Aerial crown-view tile of a tropical tree (Barro Colorado Island, Panama), acquired 20240716:
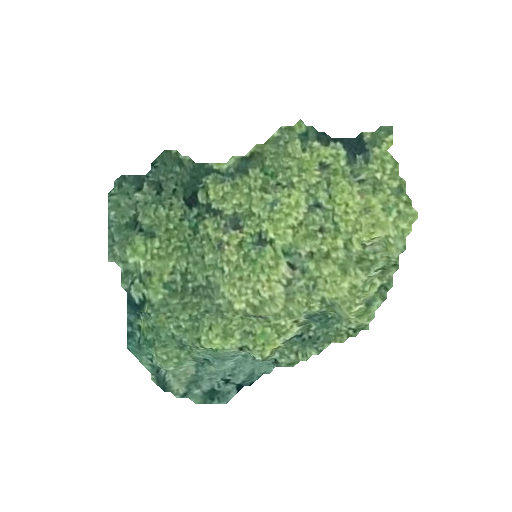
Species: Anacardium excelsum
GBIF accepted scientific name: Anacardium excelsum
Crown area: 95.413 m²